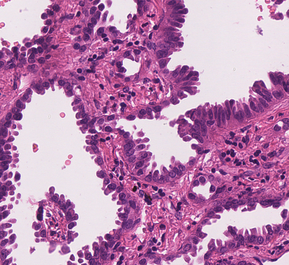
Tumor epithelial tissue: yes
Tumor-associated stroma tissue: yes
Normal tissue: no